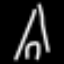
Label: The Eiffel Tower